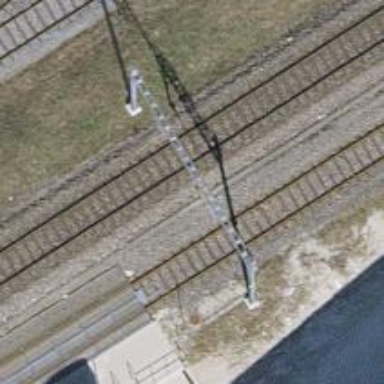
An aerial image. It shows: Catenary mast for power lines.